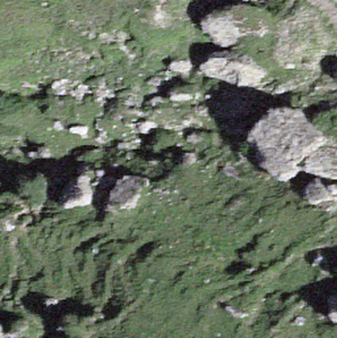
Label: bouldering_area